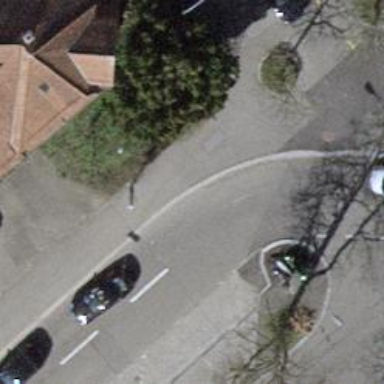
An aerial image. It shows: Asphalt road in residential area.